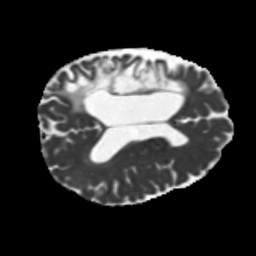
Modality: MD
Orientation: axial
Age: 46
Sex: male
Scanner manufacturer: siemens
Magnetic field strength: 3 T
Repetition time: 5.25 s
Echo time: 0.08 s